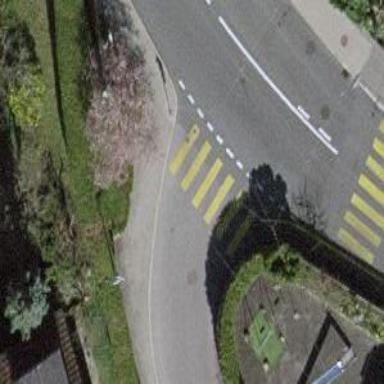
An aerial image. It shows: Marked crossing on footway. The crossing has visible markings.